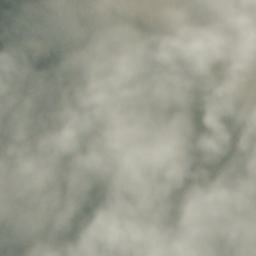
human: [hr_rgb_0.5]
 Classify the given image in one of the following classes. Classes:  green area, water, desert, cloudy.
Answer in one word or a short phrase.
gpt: cloudy